Question: how to put 4 button in row, as in the picture:

The distance between the elements should be changed at different resolutions
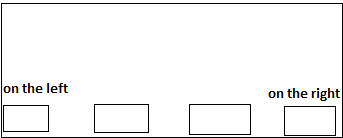
Answer: There are allot of ways to do everything in LWUIT. Its unclear from your image what your exact constraints are, I'm guessing you want the left most button to be left aligned and the right most to be right aligned. You probably also want the two other buttons to be centered.
I would implement this using a 'GridLayout' with nested 'FlowLayout' elements. As such:
'''
Container c = new Container(new GridLayout(1, 4));
addButton(c, new Button("b1"), Component.LEFT);
addButton(c, new Button("b2"), Component.CENTER);
addButton(c, new Button("b3"), Component.CENTER);
addButton(c, new Button("b4"), Component.RIGHT);
private void addButton(Container c, Button b, int align) {
Container flow = new Container(new FlowLayout(align));
flow.addComponent(b);
c.addComponent(flow);
}
'''